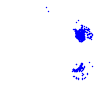
Particle: electron